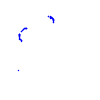
Particle: proton